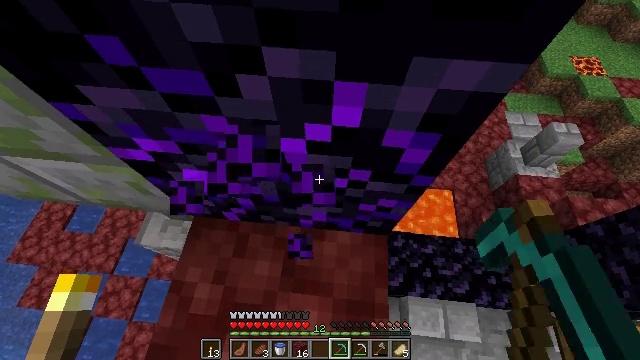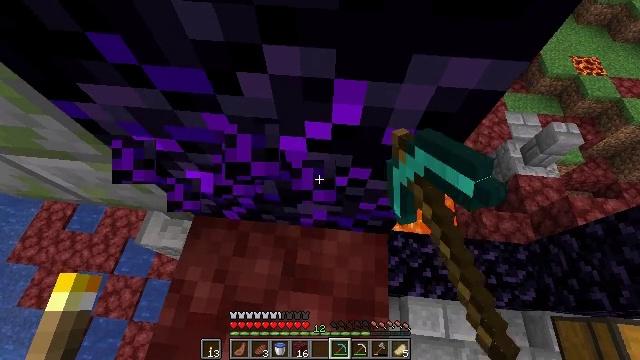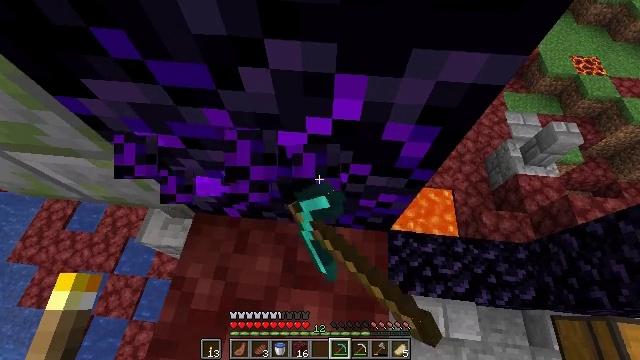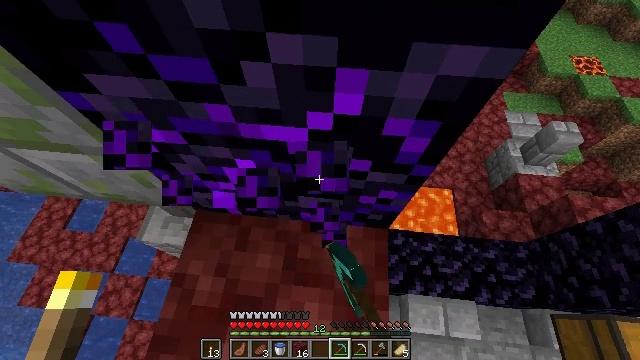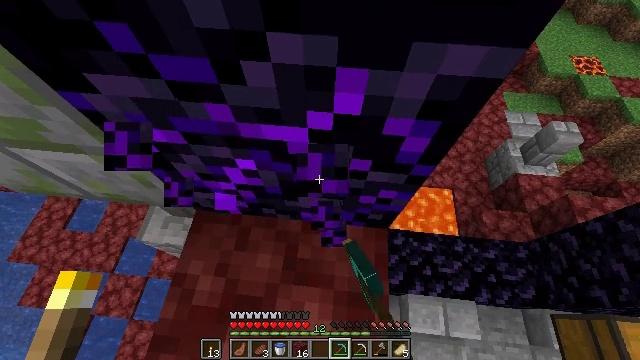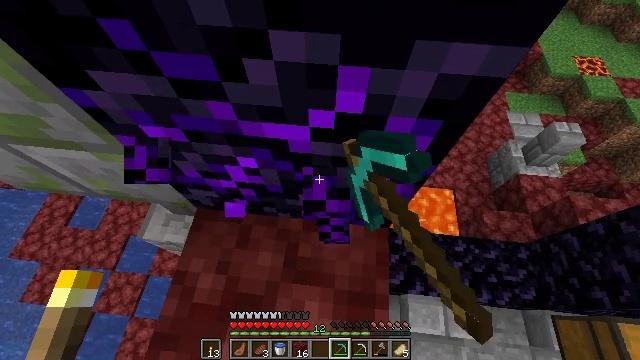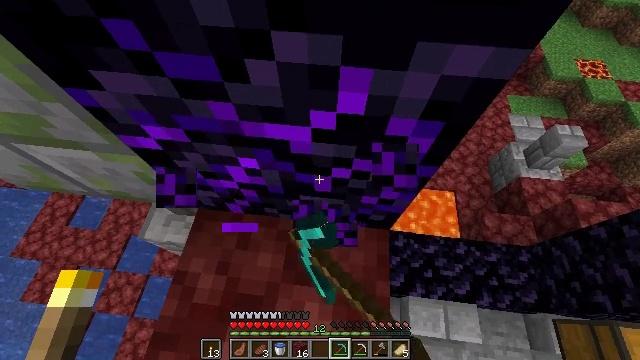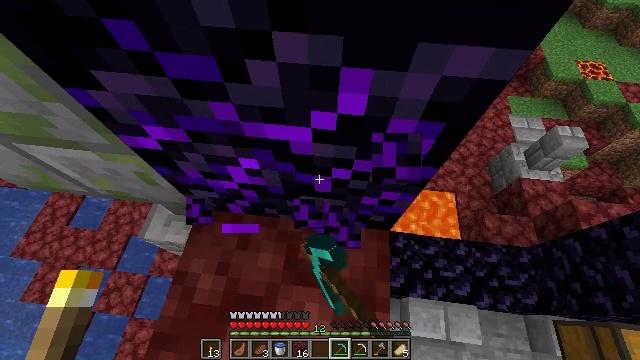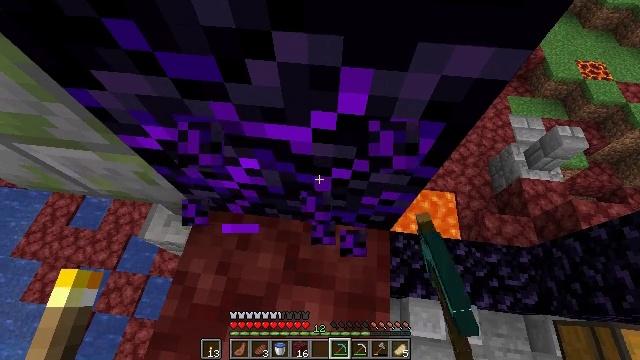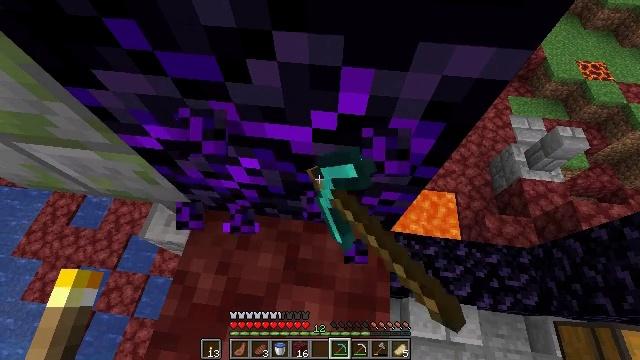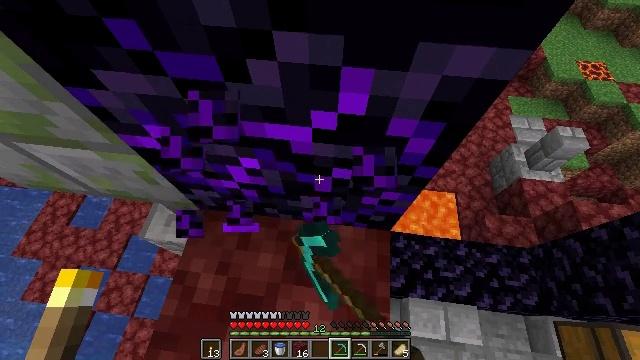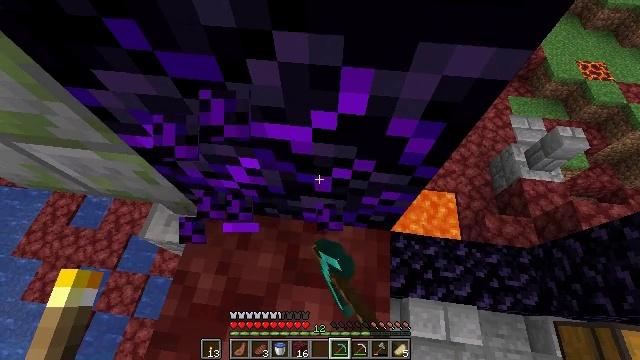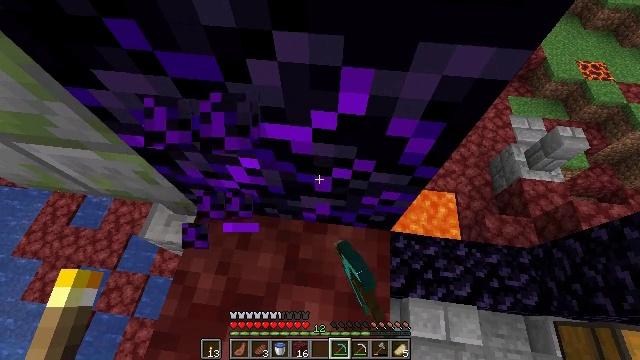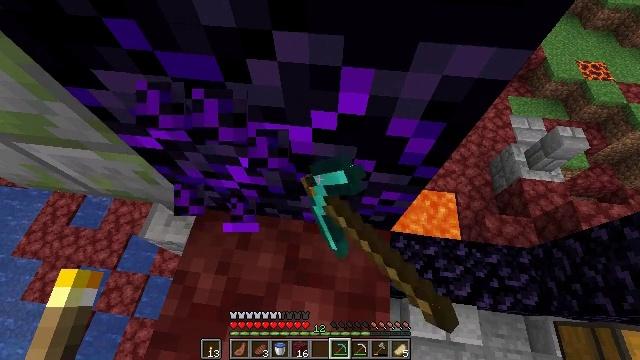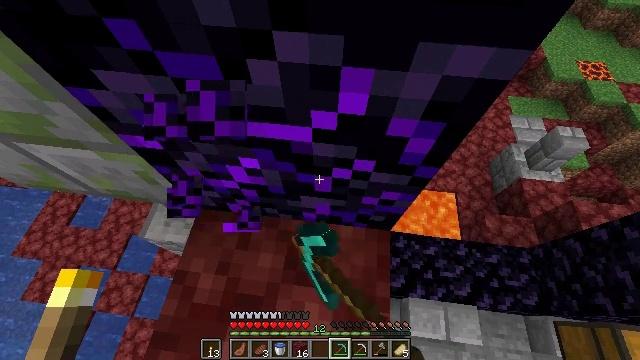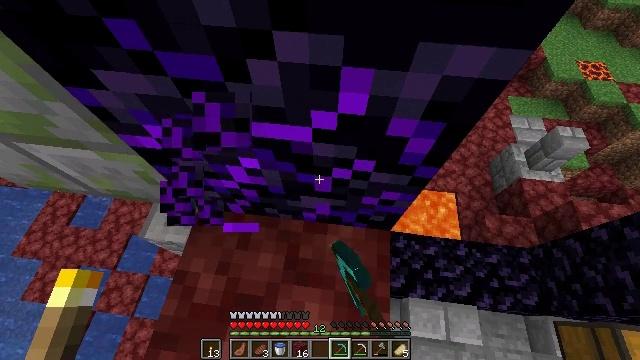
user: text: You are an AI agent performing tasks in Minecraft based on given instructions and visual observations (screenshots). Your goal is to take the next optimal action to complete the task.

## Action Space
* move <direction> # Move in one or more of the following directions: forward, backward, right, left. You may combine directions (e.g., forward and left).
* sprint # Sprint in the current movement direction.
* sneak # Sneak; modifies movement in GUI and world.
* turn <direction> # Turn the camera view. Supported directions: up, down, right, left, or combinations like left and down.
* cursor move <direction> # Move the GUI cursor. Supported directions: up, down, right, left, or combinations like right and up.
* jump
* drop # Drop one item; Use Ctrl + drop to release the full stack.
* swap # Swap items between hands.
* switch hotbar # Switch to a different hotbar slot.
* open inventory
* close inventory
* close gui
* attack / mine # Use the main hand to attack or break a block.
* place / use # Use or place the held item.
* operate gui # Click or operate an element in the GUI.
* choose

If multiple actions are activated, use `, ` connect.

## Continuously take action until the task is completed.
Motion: motion action
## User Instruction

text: Retrieve the rare crying obsidian block.
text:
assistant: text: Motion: sneak, attack / mine
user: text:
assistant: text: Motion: sneak, attack / mine
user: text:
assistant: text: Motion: sneak, attack / mine
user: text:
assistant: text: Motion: sneak, attack / mine
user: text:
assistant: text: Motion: sneak, attack / mine
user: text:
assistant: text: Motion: sneak, attack / mine
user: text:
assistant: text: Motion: sneak, attack / mine
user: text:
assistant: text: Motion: sneak, attack / mine
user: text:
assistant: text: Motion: sneak, attack / mine
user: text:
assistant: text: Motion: sneak, attack / mine
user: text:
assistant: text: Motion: sneak, attack / mine
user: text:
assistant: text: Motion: sneak, attack / mine
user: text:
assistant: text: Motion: sneak, attack / mine
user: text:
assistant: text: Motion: sneak, attack / mine
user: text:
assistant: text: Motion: sneak, attack / mine
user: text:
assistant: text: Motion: sneak, attack / mine
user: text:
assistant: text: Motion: sneak, attack / mine
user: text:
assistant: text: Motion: sneak, attack / mine
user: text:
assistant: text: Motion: sneak, attack / mine
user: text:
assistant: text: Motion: sneak, attack / mine
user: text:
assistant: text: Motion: sneak, attack / mine
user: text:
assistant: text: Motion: sneak, attack / mine
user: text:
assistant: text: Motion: sneak, attack / mine
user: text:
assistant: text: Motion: sneak, attack / mine
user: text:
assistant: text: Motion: sneak, attack / mine
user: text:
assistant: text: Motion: sneak, attack / mine
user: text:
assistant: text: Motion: sneak, attack / mine
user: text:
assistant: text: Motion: sneak, attack / mine
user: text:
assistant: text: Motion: sneak, attack / mine
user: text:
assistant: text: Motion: sneak, attack / mine